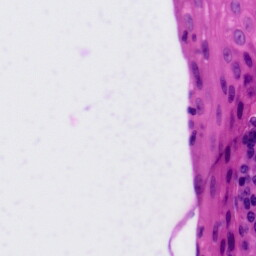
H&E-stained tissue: Tonsil